Question: I'm looking for this widget name so I can look for existing implementations. I saw it in app written with . The behaviour: you click on the view part and then it slides and shows itself.

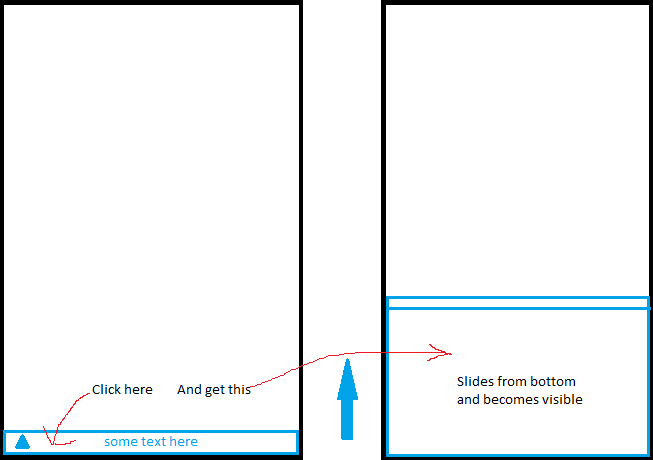
Answer: You are probably talking about the SlidingDrawer widget. Not sure if that is what you want.
Anyway you can check the doc here <URL>
Here an <URL>